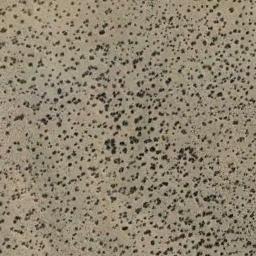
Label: chaparral